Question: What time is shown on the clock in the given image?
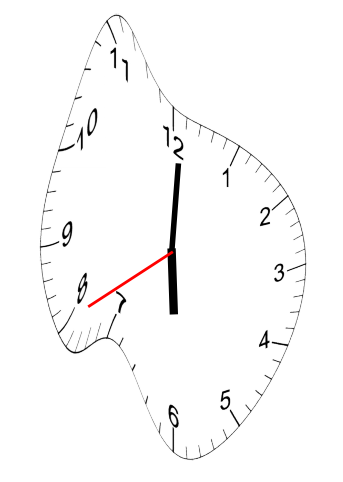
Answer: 06:00:40